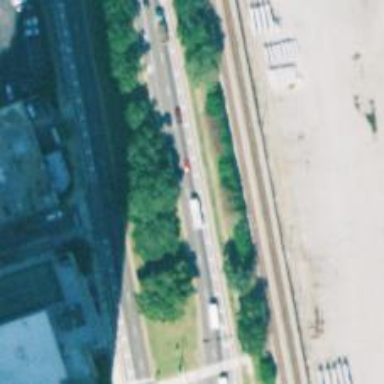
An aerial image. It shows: Asphalt trunk highway classified as expressway.